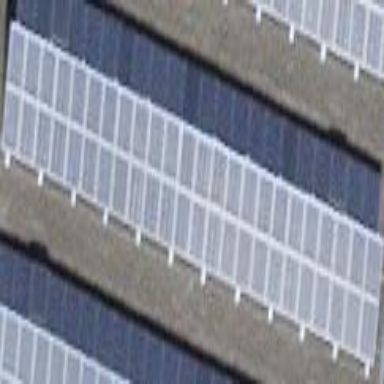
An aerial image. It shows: Solar power generator using photovoltaic method with solar photovoltaic panel types.